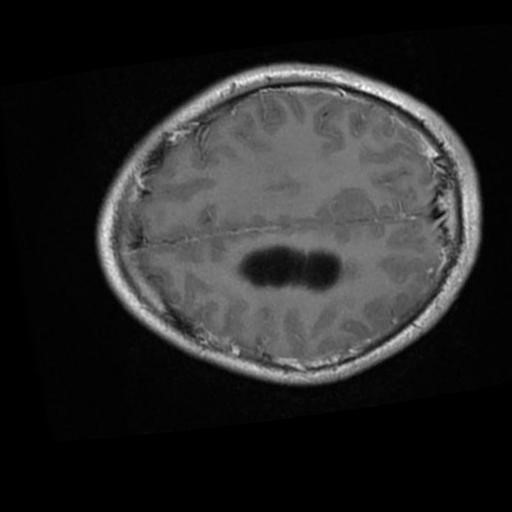
Label: brain_glioma